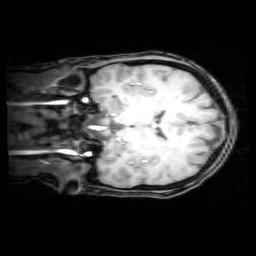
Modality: T1w
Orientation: coronal
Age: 19
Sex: female
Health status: healthy
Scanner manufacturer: philips
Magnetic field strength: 3 T
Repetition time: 0.012 s
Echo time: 0.0037 s